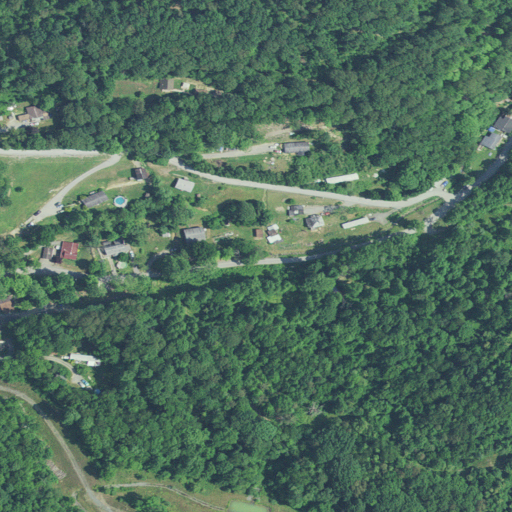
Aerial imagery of valley in West Virginia named Beulah Hollow containing deciduous forest, mixed forest, open development, low intensity development, and pasture